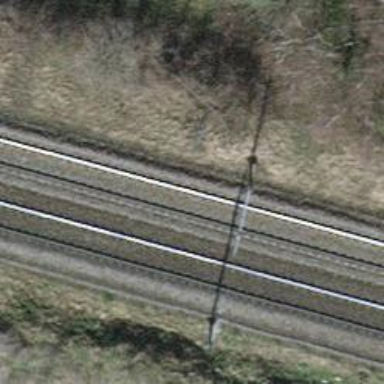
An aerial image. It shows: Solitary milestone along the railway.